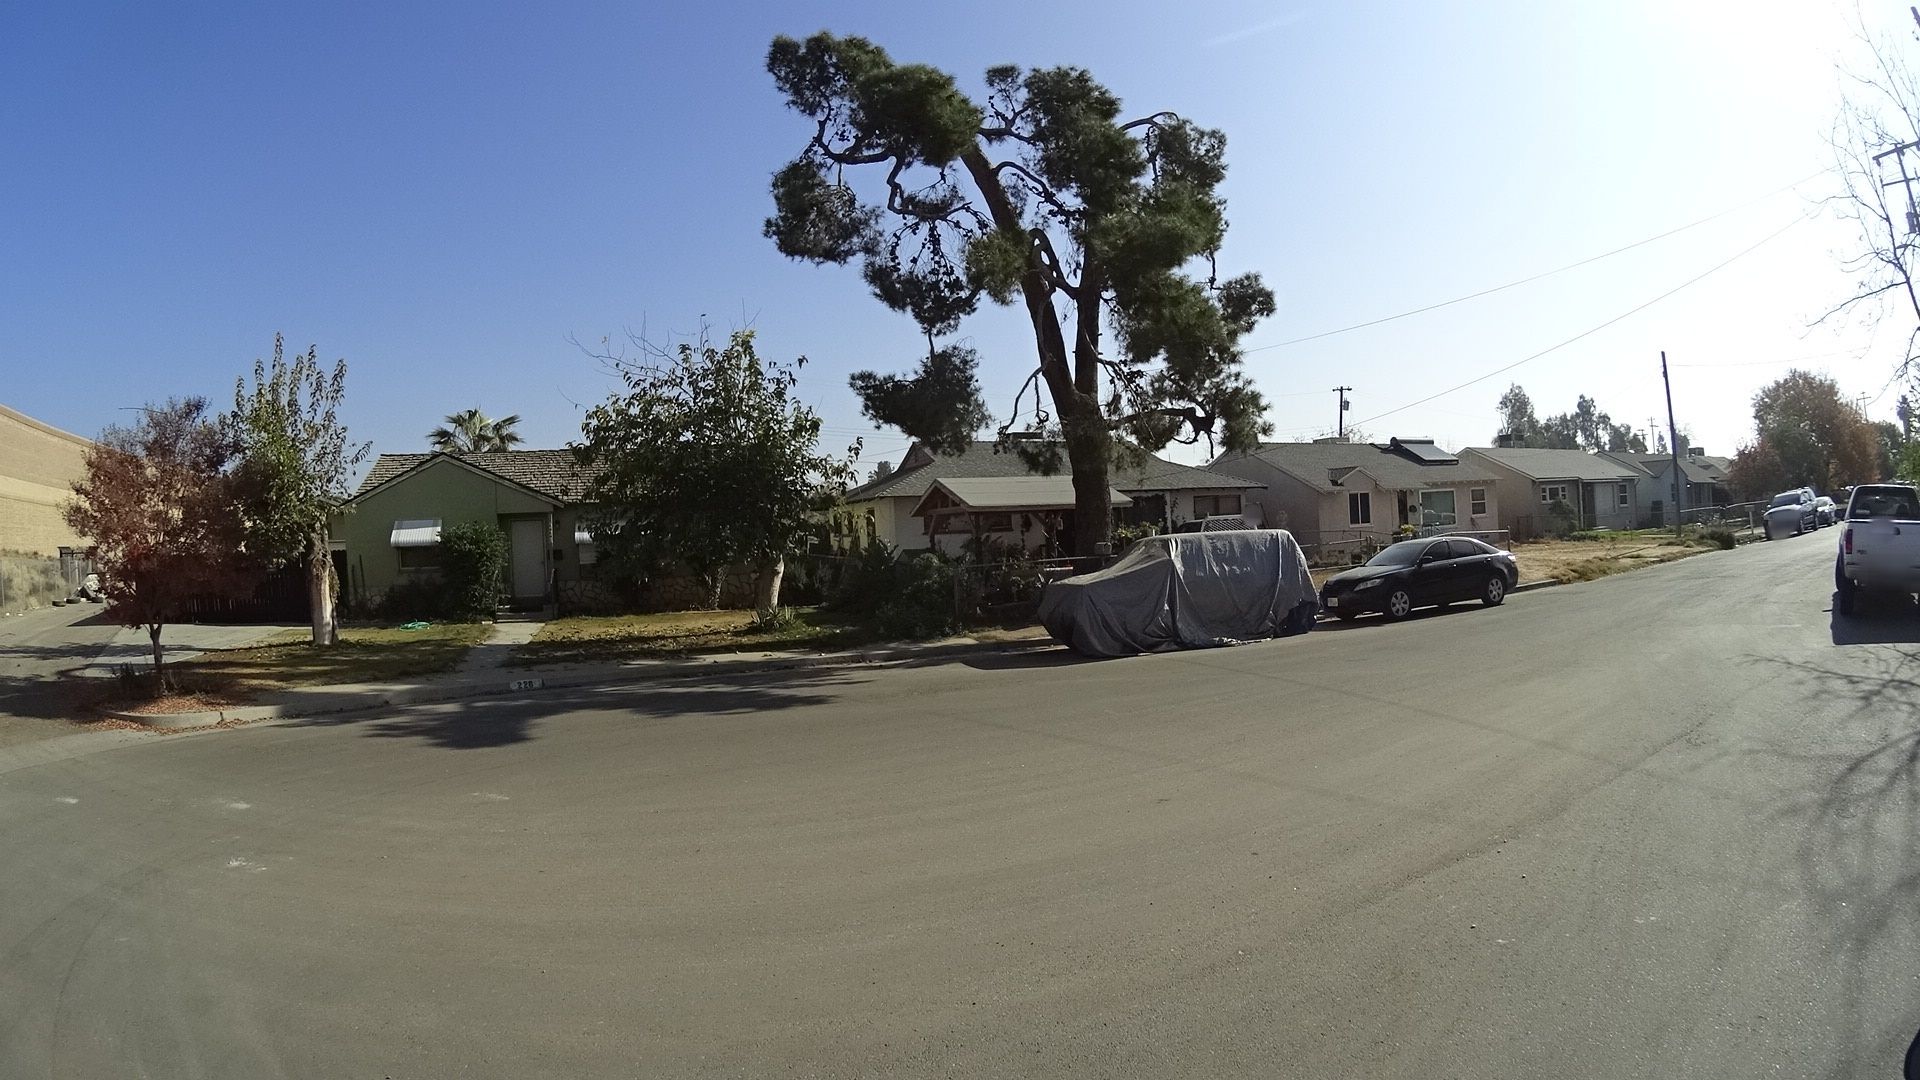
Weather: clear
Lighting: day
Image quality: good
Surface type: driving surface
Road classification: residential, service
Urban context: urban centre
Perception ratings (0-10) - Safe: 3.84, Lively: 2.28, Beautiful: 5.74, Boring: 4.44, Depressing: 3.36, Wealthy: 6.79